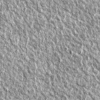
Label: not_dusty